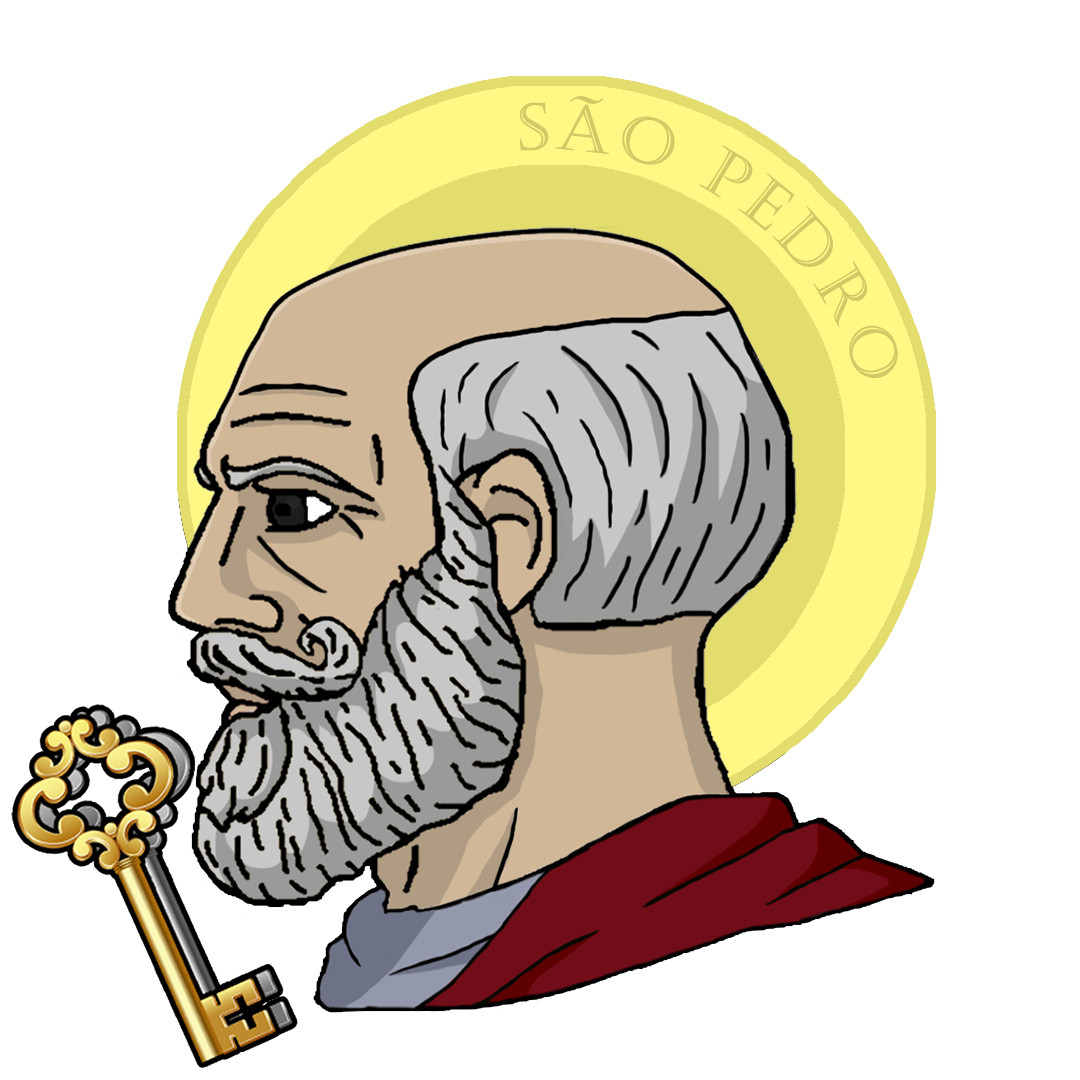
Label: 4_Yes_Chad